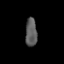
Tissue: prostate
Cell type: T cells
Senescence score: 0.7336
Nuclear area (px): 317
Mean DAPI intensity: 93.044